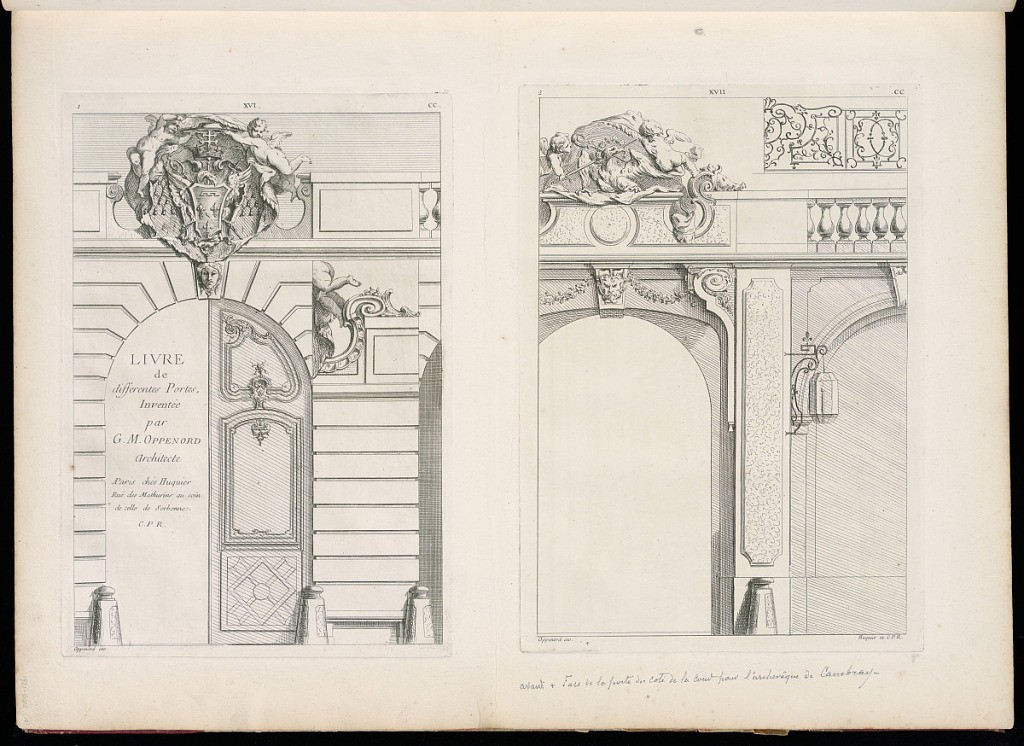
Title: Title Page
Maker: Gilles-Marie Oppenord, French, 1672–1742
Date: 1749-1761
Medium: Etching and engraving on laid paper
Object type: Bound print
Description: Page with two plates printed next to one another. The left plate is a title page as well as a design for a doorwar, with the text printed in the space of the left door. Above the arched doorframe is a large cartouche with a coat of arms and winged putti. The right plate is a split design for two doorways; the left has a mascaron ornamental clasp and a carved eagle with winged putti over a horizontal pediment with scrolls; the right has a balustrade and scrolling metal-work grate above. Both plates are signed and numbered.